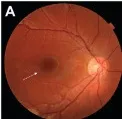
Fundus photography, fundus autofluorescence, and optical coherence scanning images (OCT) of the patient's retina. Fundus photography of right.
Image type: ophthalmic_imaging (fundus_photograph)